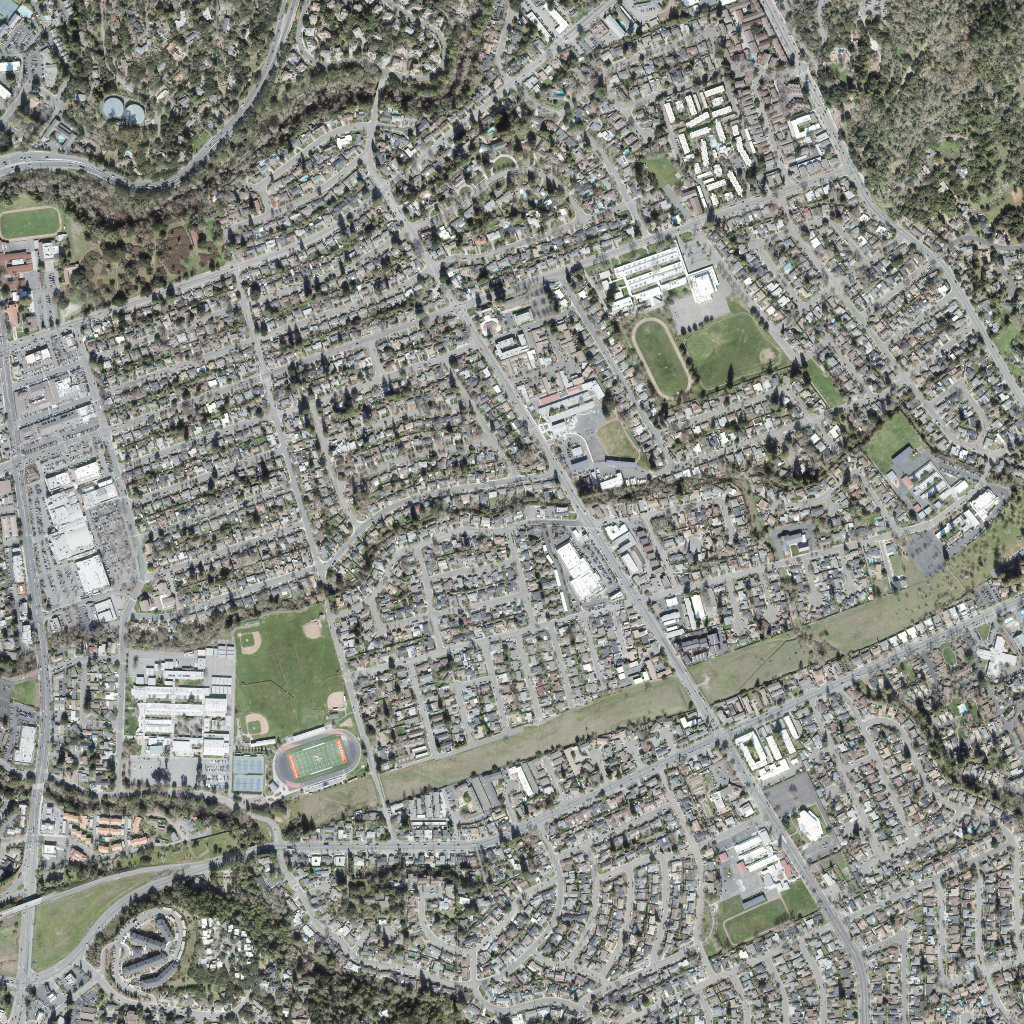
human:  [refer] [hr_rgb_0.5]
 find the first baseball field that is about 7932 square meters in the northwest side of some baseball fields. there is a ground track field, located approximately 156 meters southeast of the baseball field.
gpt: <box>[[22, 60, 28, 65, 0]]</box>